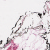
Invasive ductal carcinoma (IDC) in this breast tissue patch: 0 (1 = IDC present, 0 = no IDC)